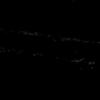
Label: not_dusty